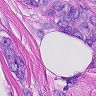
Metastatic tissue present: yes